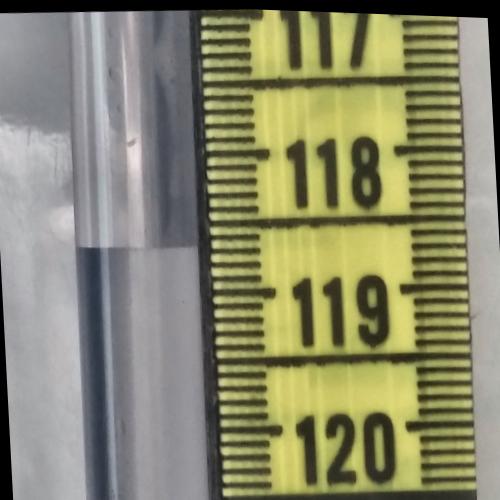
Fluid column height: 118.7 cm